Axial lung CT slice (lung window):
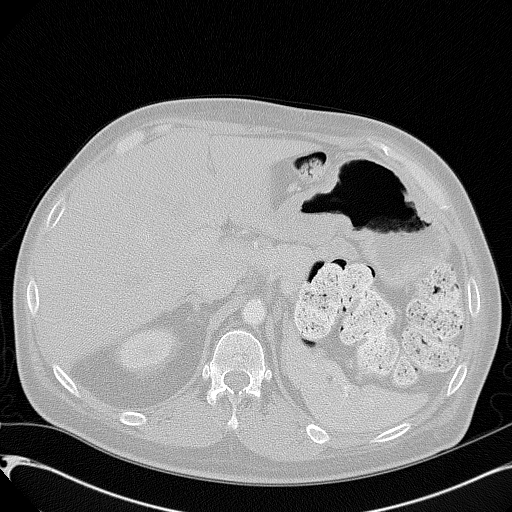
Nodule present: no